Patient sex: F
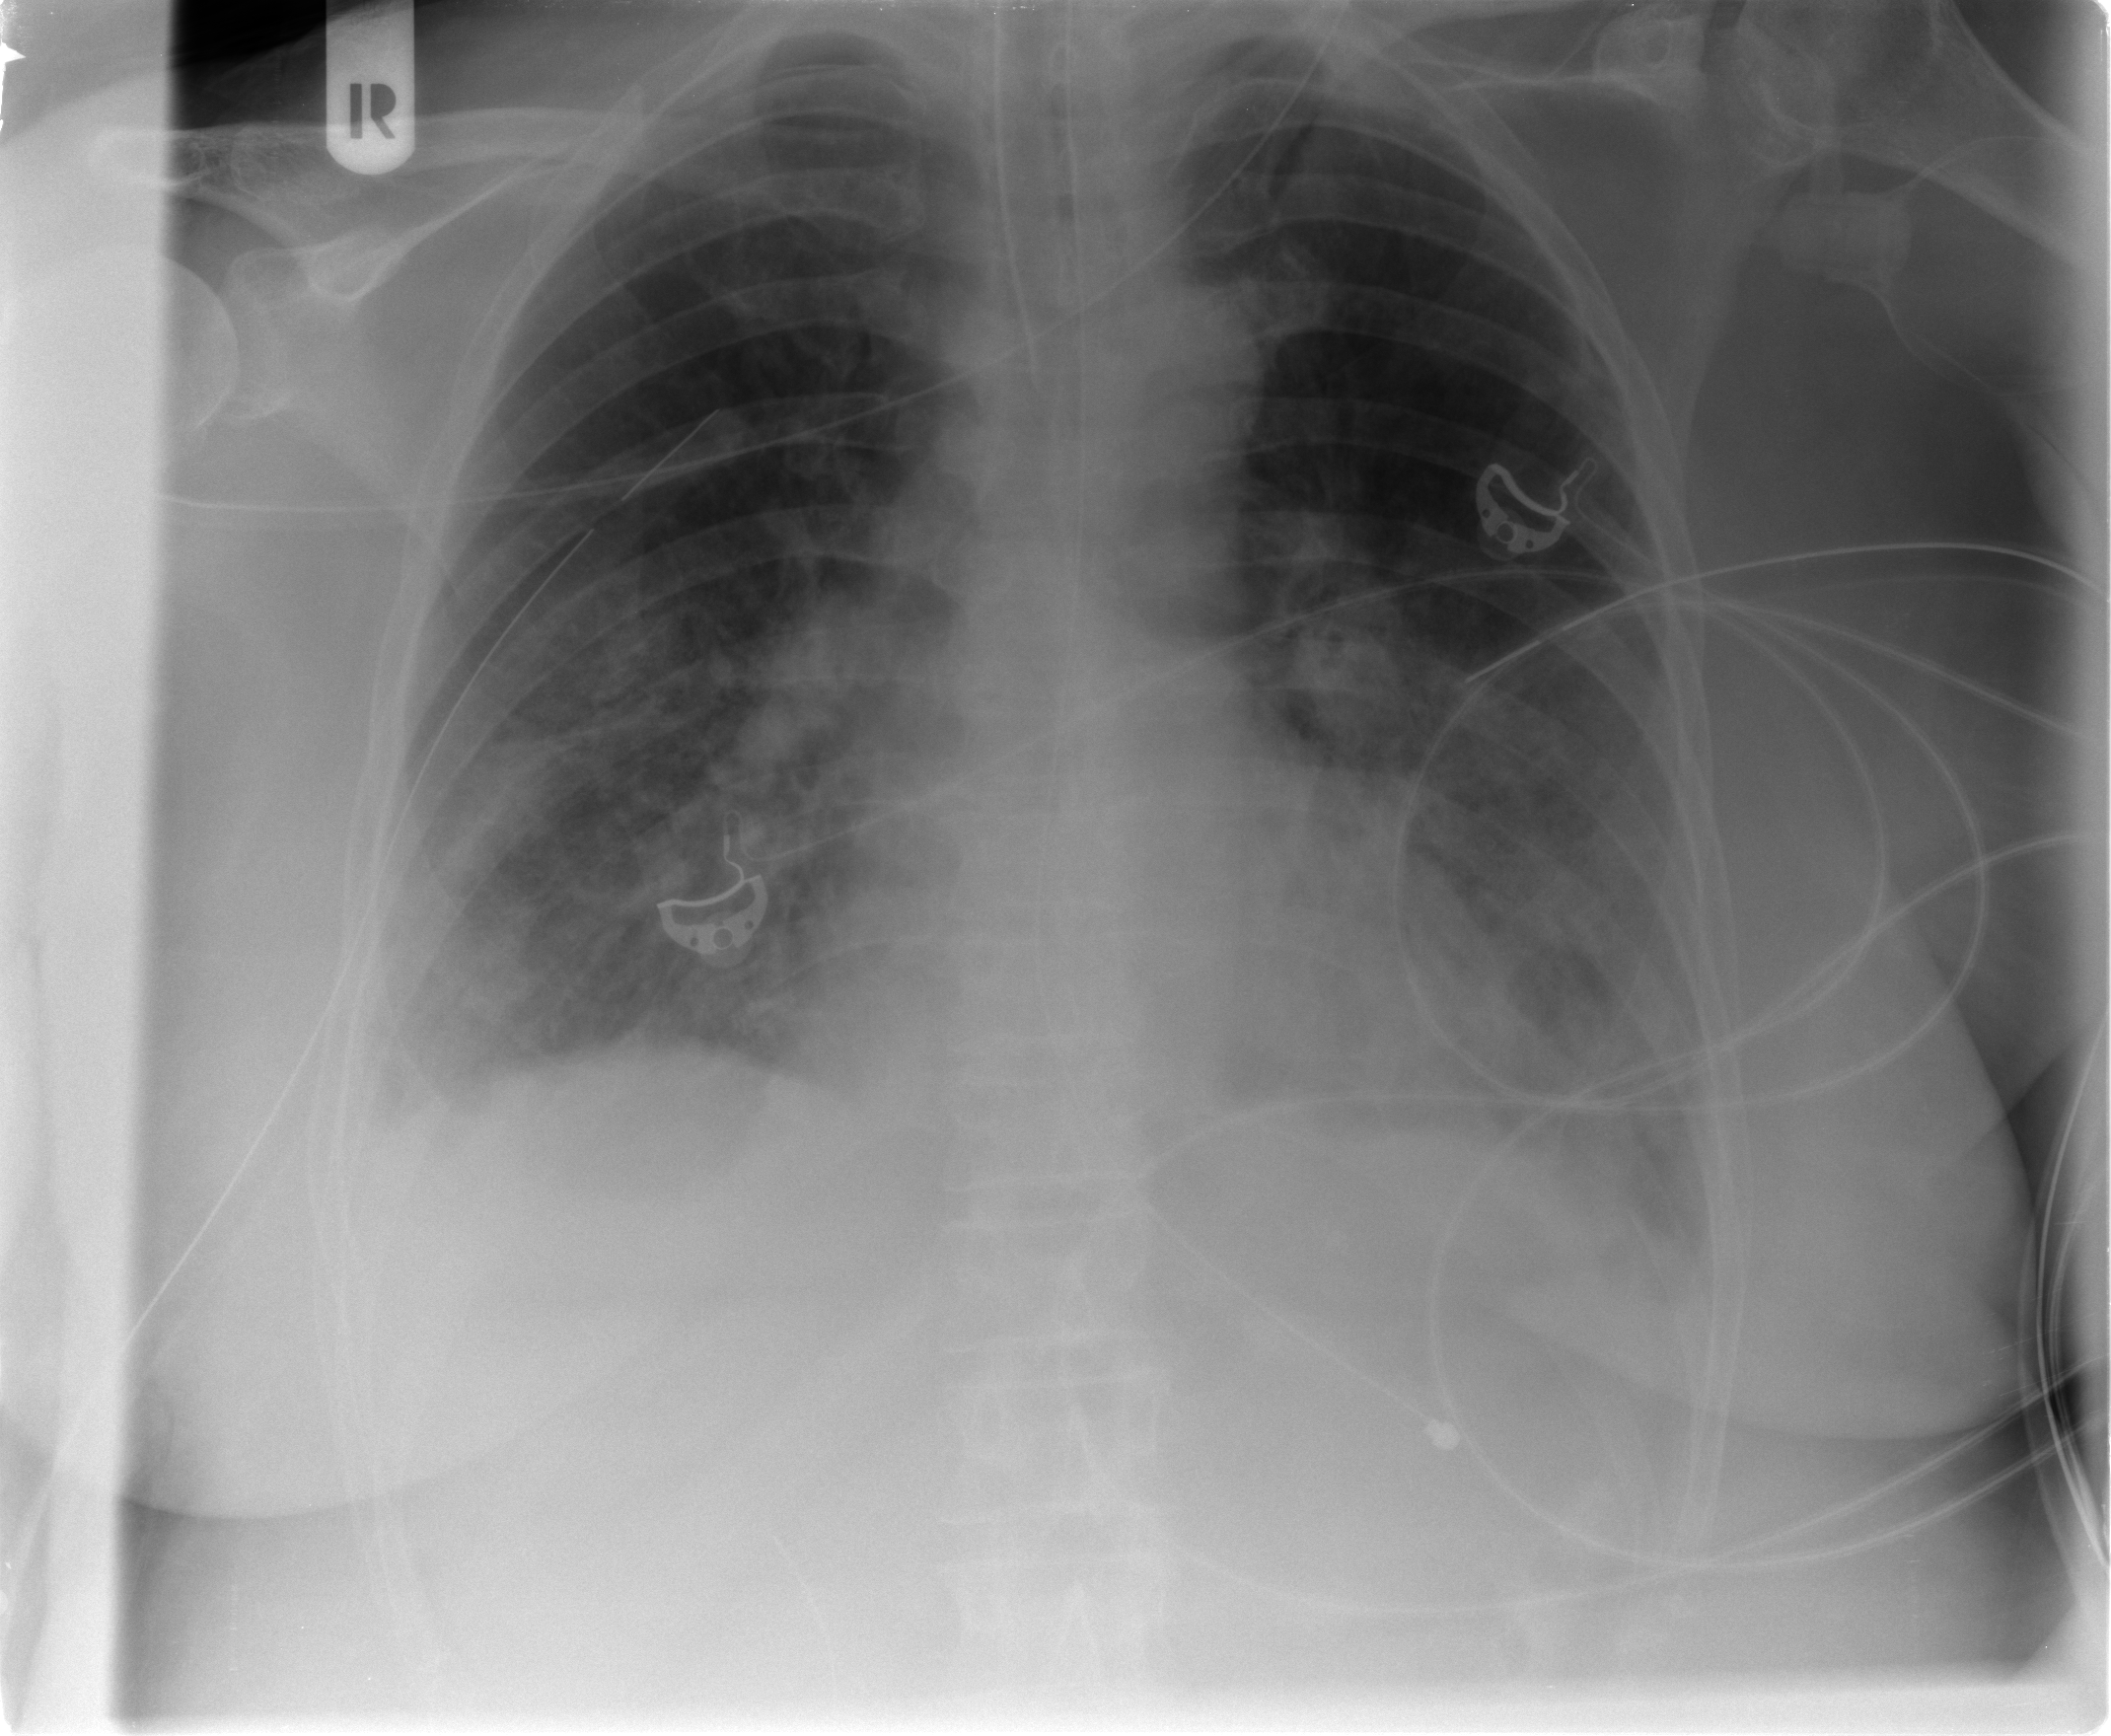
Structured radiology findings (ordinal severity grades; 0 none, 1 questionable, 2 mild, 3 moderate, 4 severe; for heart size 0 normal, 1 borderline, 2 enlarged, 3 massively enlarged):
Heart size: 0
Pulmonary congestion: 1
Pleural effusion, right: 1
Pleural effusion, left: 1
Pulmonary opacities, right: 3
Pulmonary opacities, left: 3
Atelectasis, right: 2
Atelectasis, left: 2